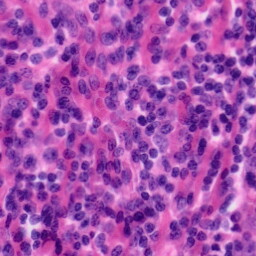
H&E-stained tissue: Tonsil